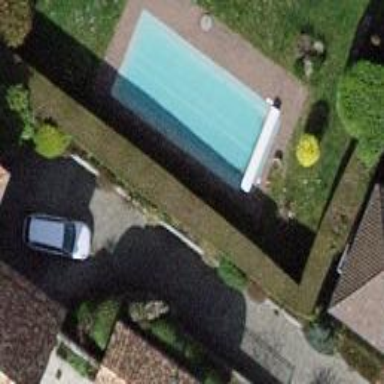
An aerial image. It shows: Outdoor swimming pool in leisure land area.